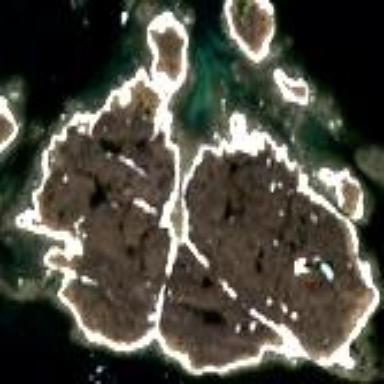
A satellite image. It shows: Island with natural coastline.